Question: I want to use package to group similar use cases. There is a problem about the included login use case, it make the graph not well presented. If I include the login use case in every package, I think it's wrong. Should I remove the login use case or remain?

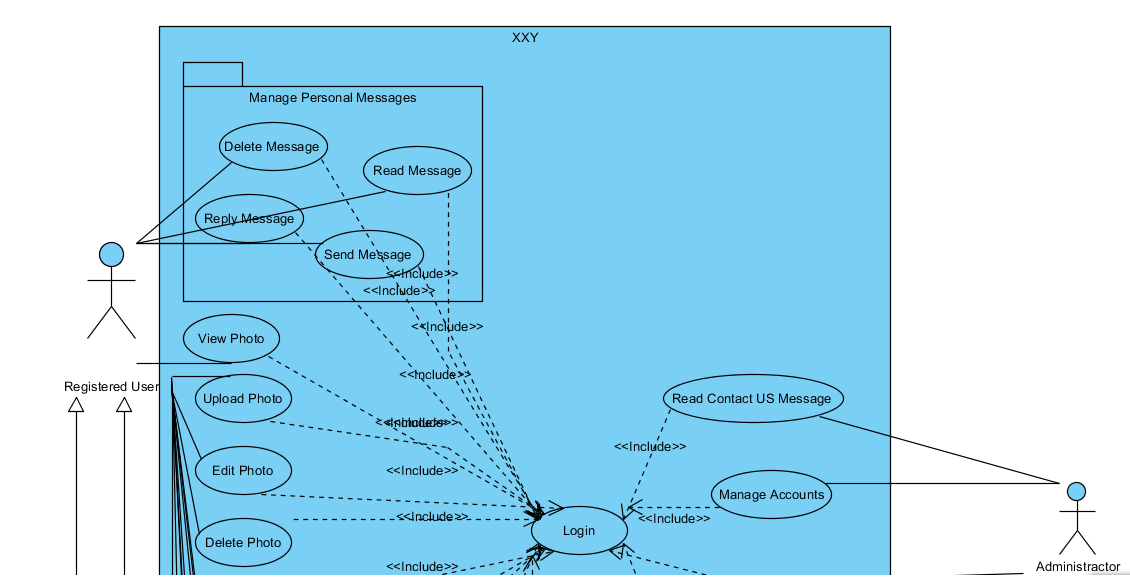
Answer: Create another package "Common things" or "Support" or something like that and put "Login" and eventually other reusable use cases there. You will probably have some more commonly used use cases (like "Print report", "Logout", etc).
Than make all other packages dependent on that one:

This is a common practice of keeping your use cases nicely organized.
In this particular case of "login" I would recommend you not to "include" it in other use cases, but rather to keep it isolated and put the precondition ("User has been logged on to system") in all other use cases. This makes your model much cleaner and easier to follow, keeps the dependency and relationships count low, etc. Just imagine your diagram without this "includes" - looks better, right? :)
If you decide to do it this way, keep the same packages I suggested, but remove the dependencies (as the "login" is not included any more), unless there are other included/extended UCs that justify the dependency.